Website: home-depot
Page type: review-order
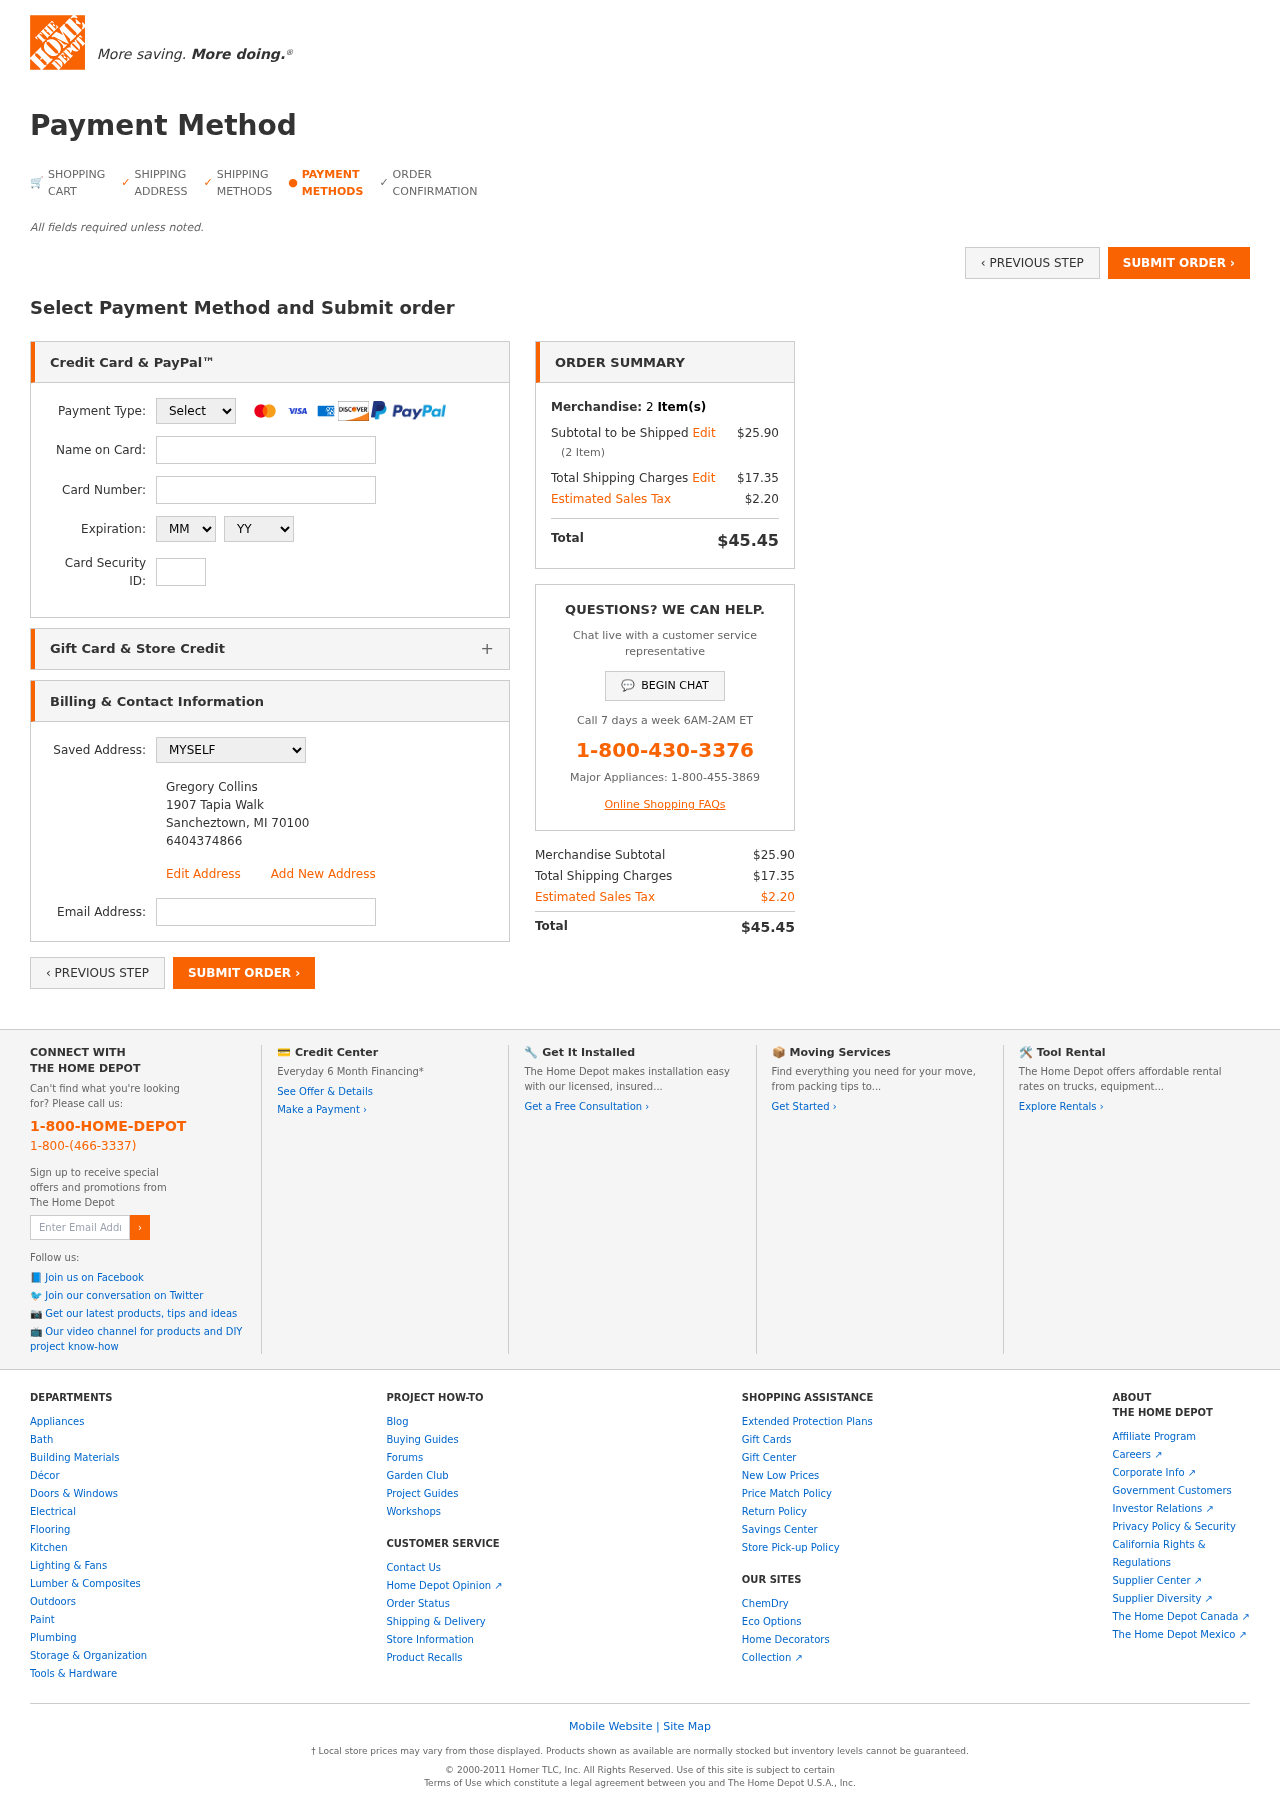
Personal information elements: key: PII_CARD_CVV
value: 0188
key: PII_CARD_EXPIRY_MONTH
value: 07
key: PII_CARD_EXPIRY_YEAR
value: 27
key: PII_CARD_NUMBER
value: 3434 9552 9793 729
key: PII_CARD_TYPE
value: American Express
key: PII_EMAIL
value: gregorycollins@gmail.com
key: PII_FULLNAME
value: Gregory Collins
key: PII_FULLNAME2
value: Gregory Collins
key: PII_STREET2
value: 1907 Tapia Walk
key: PII_CITY2
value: Sancheztown
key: PII_STATE_ABBR2
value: MI
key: PII_POSTCODE2
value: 70100
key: PII_PHONE2
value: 6404374866
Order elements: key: ORDER_NUM_ITEMS
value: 2
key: ORDER_SUBTOTAL
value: $25.90
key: ORDER_NUM_ITEMS2
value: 2
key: ORDER_SHIPPING_COST
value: $17.35
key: ORDER_TAX
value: $2.20
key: ORDER_TOTAL
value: $45.45
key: ORDER_SUBTOTAL2
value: $25.90
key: ORDER_SHIPPING_COST2
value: $17.35
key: ORDER_TAX2
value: $2.20
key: ORDER_TOTAL2
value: $45.45